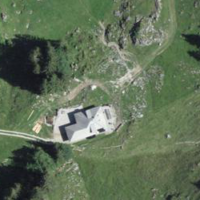
EUNIS habitat code: 23
Species observed at this site:
Geum rivale